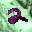
Label: 2